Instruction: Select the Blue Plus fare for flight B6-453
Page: flights
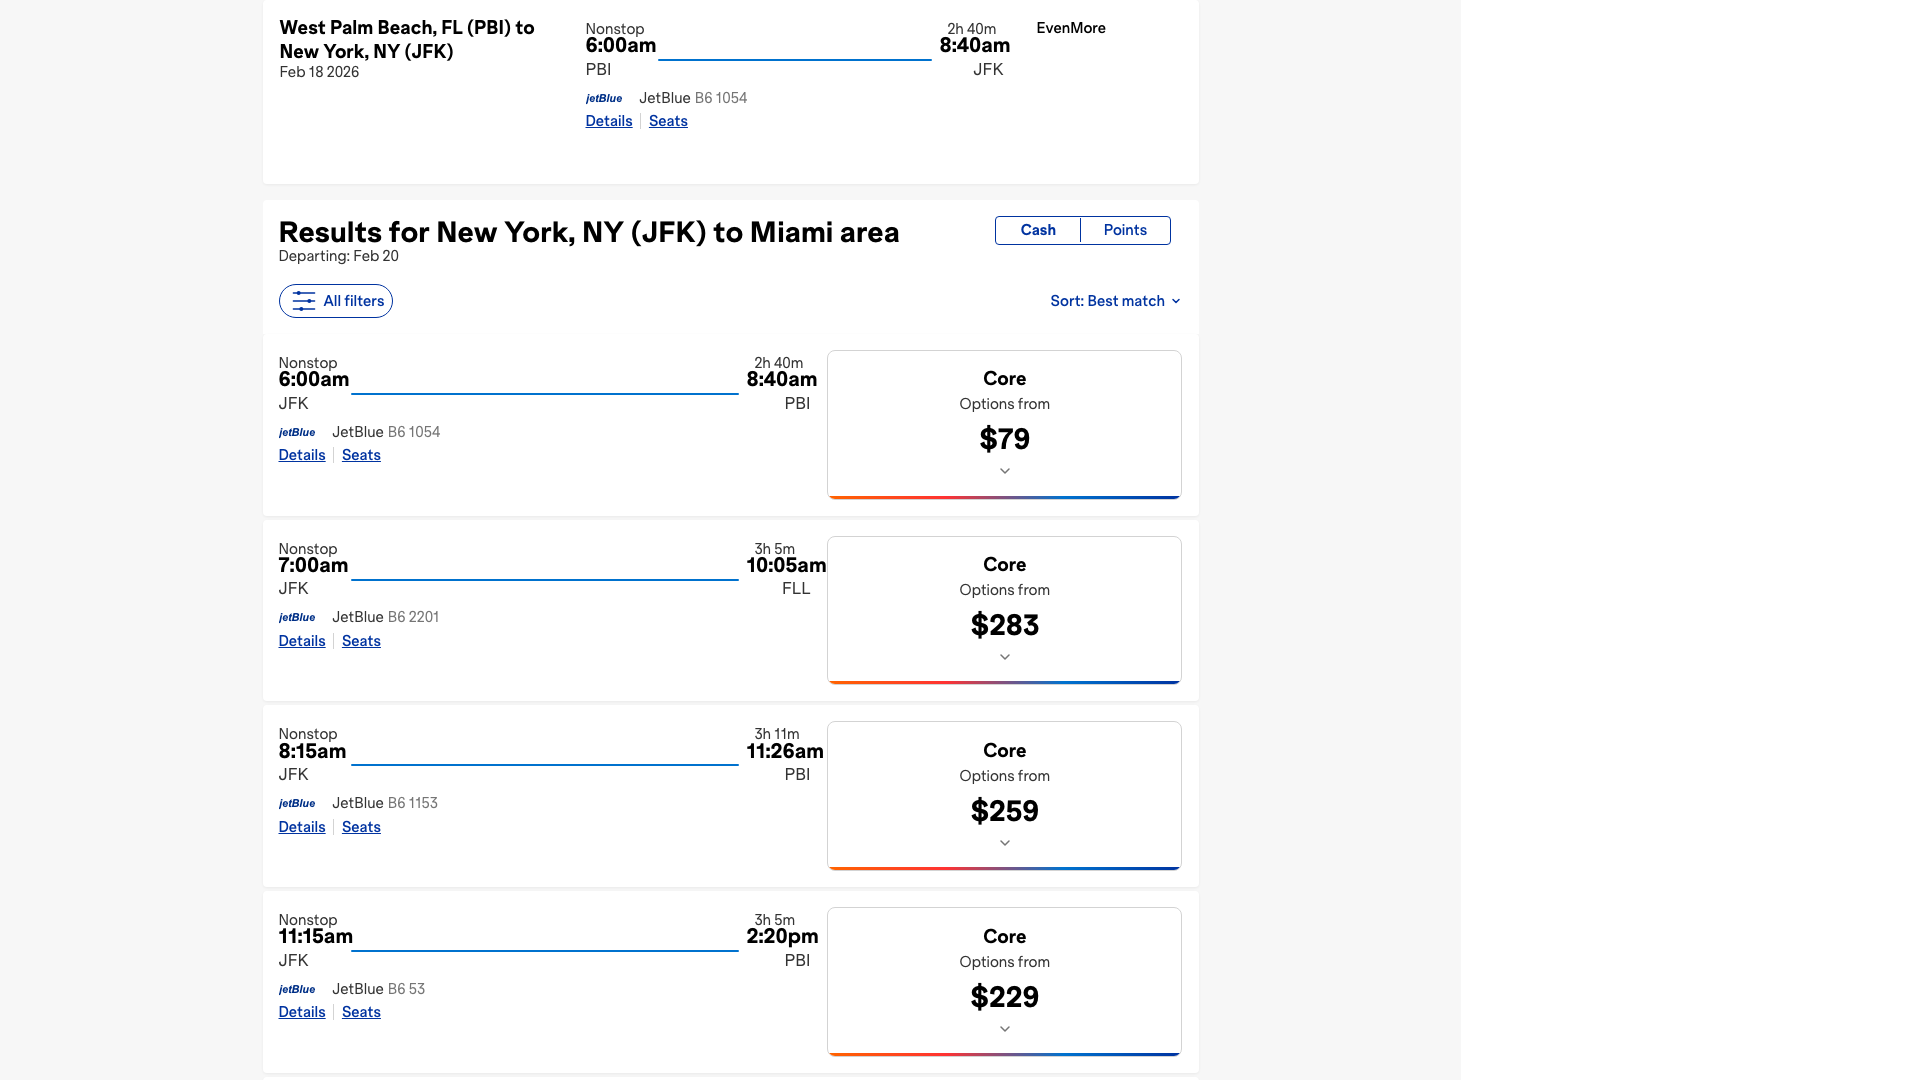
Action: click